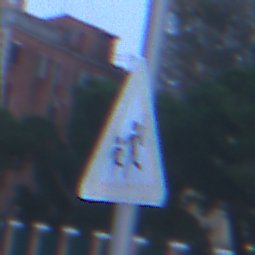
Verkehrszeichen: KinderRechts
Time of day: Dawn
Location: Outdoor (Urban)
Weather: PartlyCloudy
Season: NotSpecified
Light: Natural